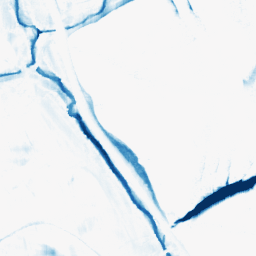
Category: morphological
Decomposition family: morphological_rect
Decomposition parameters: operation: closing
width: 10
height: 20
Upsampling method: sinc_blackman
Upsampling parameters: scale: 2
kernel_size: 8
Upsampling scale: 2